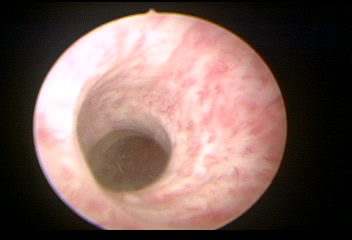
Modality: WLC
Class: Normal mucosa
Bladder cancer association: No